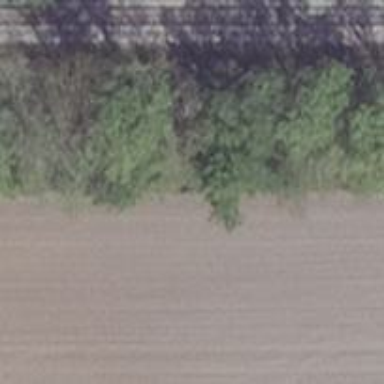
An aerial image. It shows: Row of deciduous broadleaved trees.